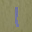
Label: 1